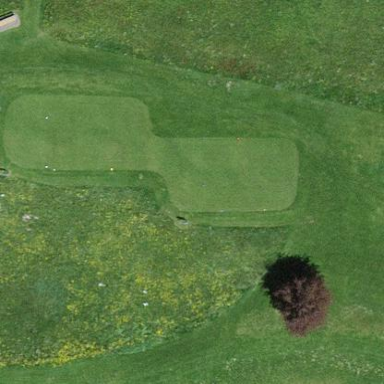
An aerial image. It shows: Grassy area designated as golf tee.